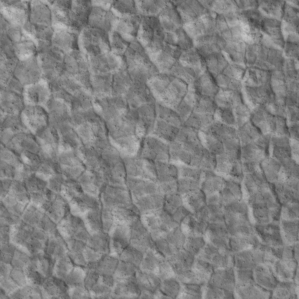
Label: non_frost